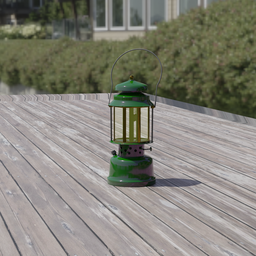
Label: lighting